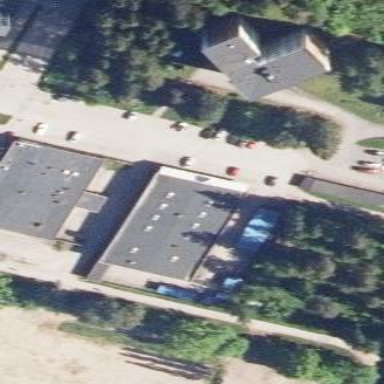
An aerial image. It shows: Retail building with storage rental shop inside.